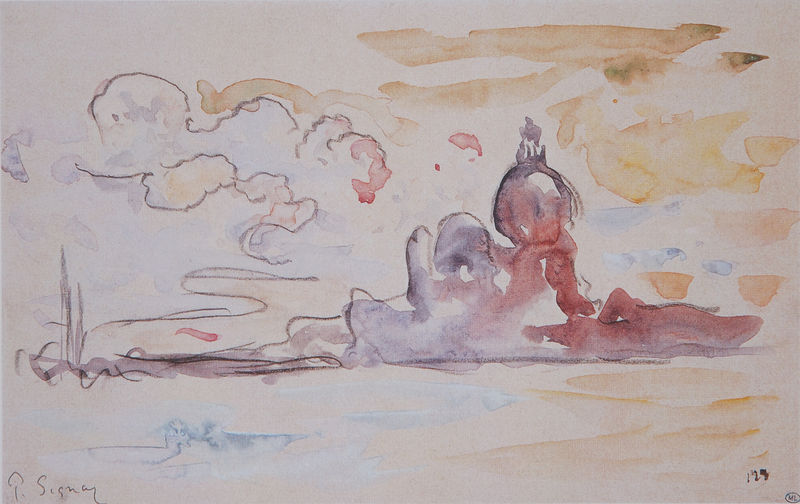
Titel: La Salute à Venise, St. Maria de la Salute in Venedig
Künstler: Paul Signac
Standort: Paris
Institution: Musée du Louvre
Schlagwörter: baum, blau, gemälde, himmel, mann, meer, wasser, weiß, wolken, aquarell, bäume, fluss, gelb, impressionismus, kirchturm, landschaft, ocker, sand, see, stadt, abend, braun, hell, orange, pastell, schwarz, skizze, zeichnung, gebäude, gras, rot, wolke, malerei, blass, spitze, signatur, gräser, horizont, kirche, sonne, pflanze, turm, farbig, sommer, strand, wellen, ansicht, italien, venedig, abstrakt, farben, dorf, lila, violett, linien, signiert, kuppel, wild, aqarell, striche, tusche, blut, unterschrift, moschee, paul, kuppe, kathedrale, sisley, signac, marokko, paul signac, pastel, signay, pastelfarben, flüchtig, lavur, unterschrif, signa, sigma, 129